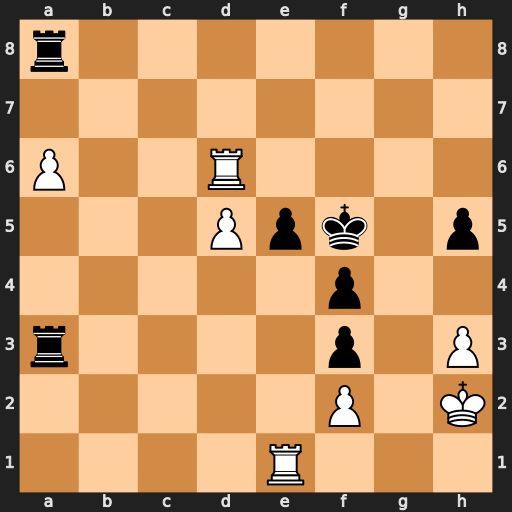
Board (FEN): r7/8/P2R4/3Ppk1p/5p2/r4p1P/5P1K/4R3
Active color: w
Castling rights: -
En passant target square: -
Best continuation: Re6 Re3 fxe3